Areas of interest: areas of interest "Bao Tou Tingzhi Food Co., Ltd. Beverage Factory"
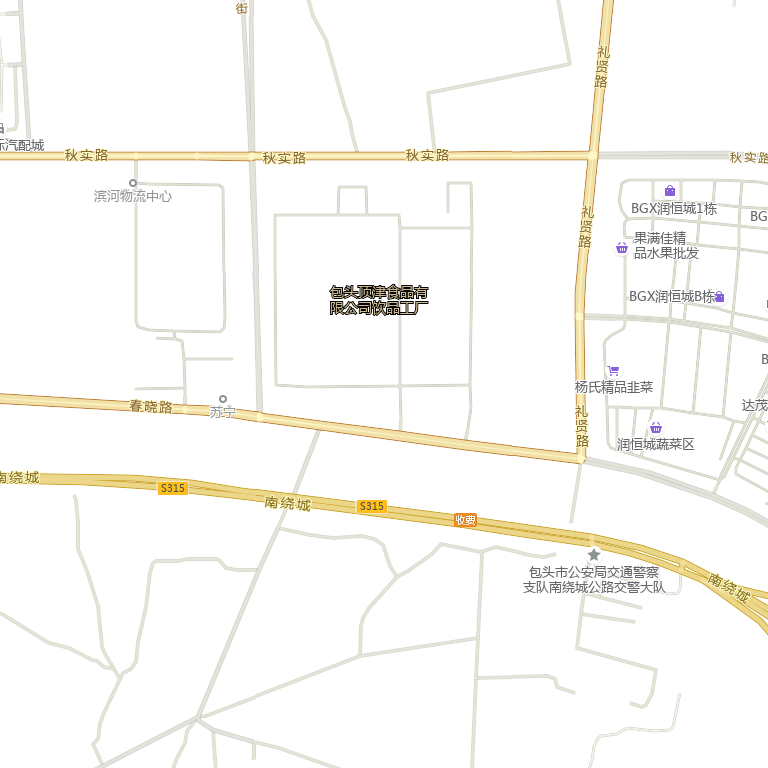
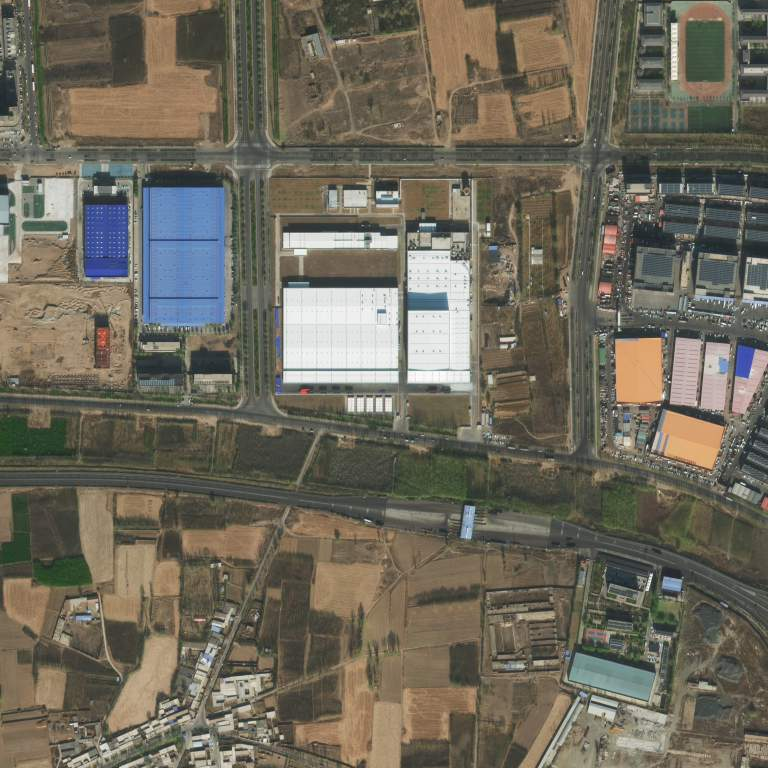